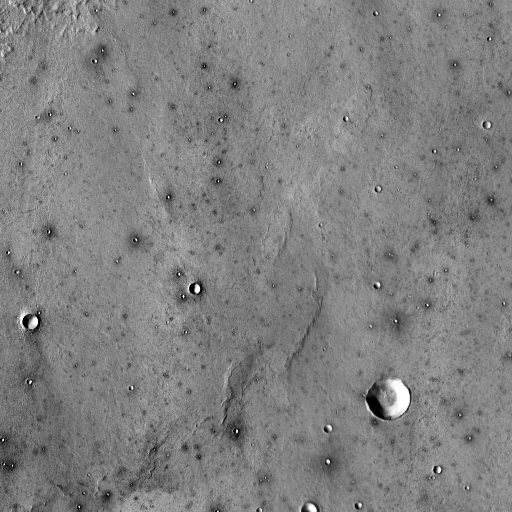
Crater classes present: Background, Other